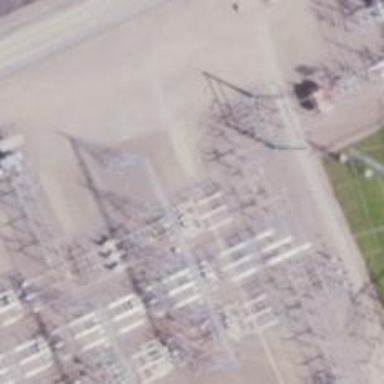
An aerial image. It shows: Switch used for power control.